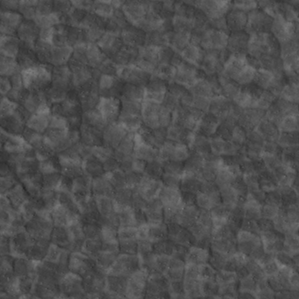
Label: non_frost